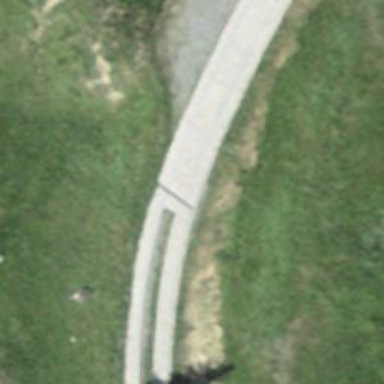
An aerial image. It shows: Track with grade2 tracktype.